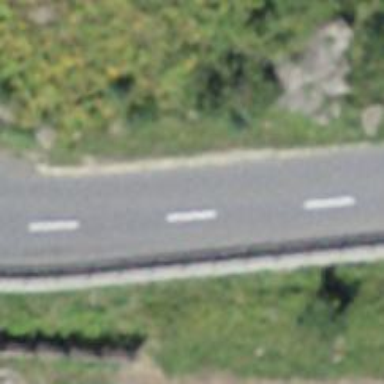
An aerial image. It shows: Asphalt road classified as primary highway.